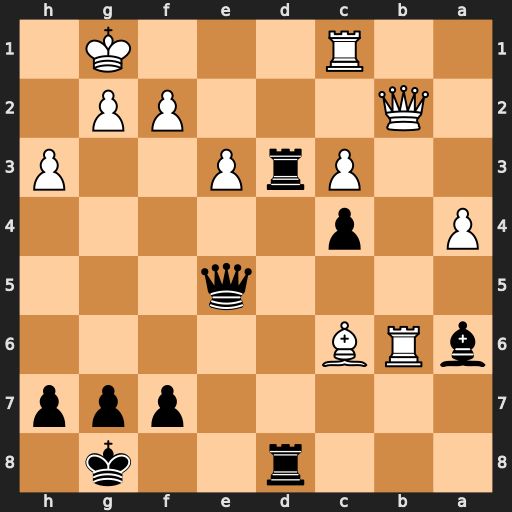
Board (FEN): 3r2k1/5ppp/bRB5/4q3/P1p5/2PrP2P/1Q3PP1/2R3K1
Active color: b
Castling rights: -
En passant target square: -
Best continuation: Rd1+ Rxd1 Rxd1#